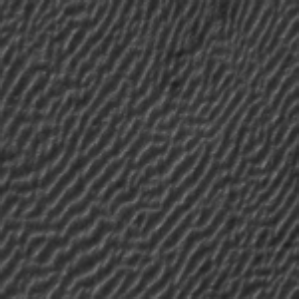
Label: frost